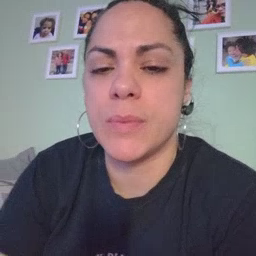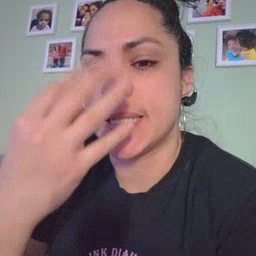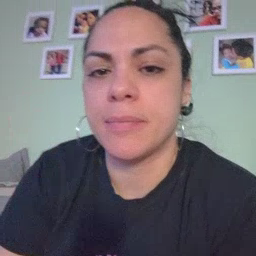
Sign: sleepy